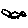
Label: cat